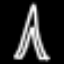
Label: The Eiffel Tower